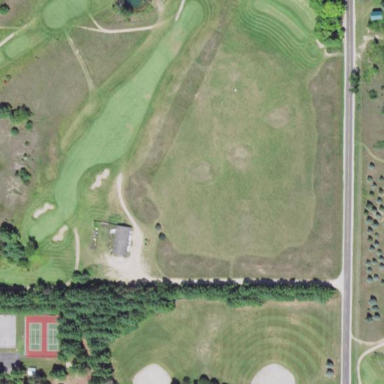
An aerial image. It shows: Grassy area designated as golf fairway.